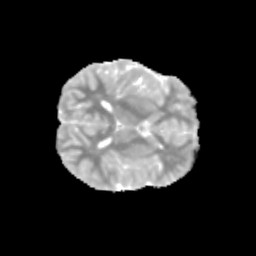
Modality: MD
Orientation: axial
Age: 11
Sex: male
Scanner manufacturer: siemens
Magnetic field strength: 3 T
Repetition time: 3.8 s
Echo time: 0.07 s